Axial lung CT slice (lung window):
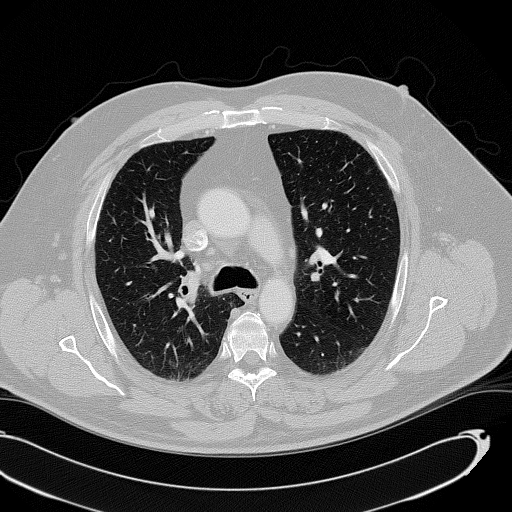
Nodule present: no